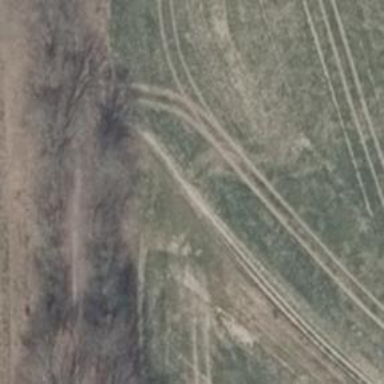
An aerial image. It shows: Sandy path.